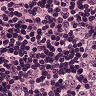
Metastatic tissue present: yes